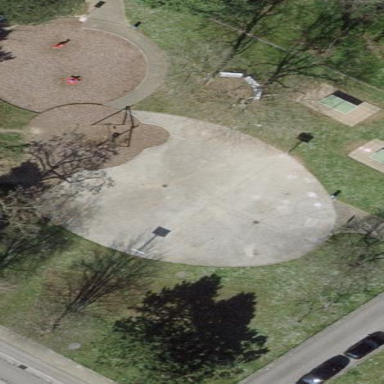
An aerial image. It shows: Playground area for leisure land.